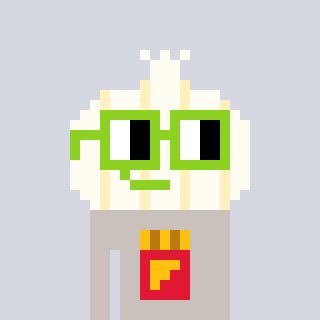
a pixel art character with square light green glasses, a garlic-shaped head and a foggrey-colored body on a cool background